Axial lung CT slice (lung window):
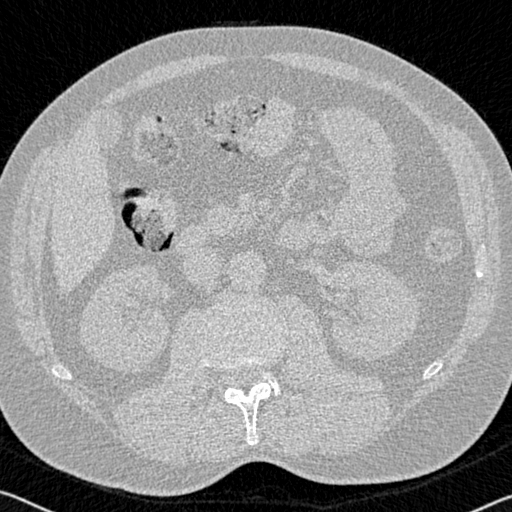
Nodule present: no